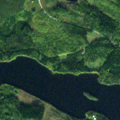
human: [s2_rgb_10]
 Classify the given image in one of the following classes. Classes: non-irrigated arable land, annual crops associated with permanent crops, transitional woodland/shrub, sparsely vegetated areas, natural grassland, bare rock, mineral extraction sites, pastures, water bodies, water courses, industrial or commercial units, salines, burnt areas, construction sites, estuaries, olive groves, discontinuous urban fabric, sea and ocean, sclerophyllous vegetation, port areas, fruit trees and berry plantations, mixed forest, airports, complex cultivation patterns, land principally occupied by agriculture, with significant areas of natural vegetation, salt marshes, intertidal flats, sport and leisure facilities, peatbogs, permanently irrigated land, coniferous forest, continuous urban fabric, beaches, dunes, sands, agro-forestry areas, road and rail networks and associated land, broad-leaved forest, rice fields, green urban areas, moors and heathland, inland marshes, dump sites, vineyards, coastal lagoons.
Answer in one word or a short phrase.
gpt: mixed forest, transitional woodland/shrub, water bodies